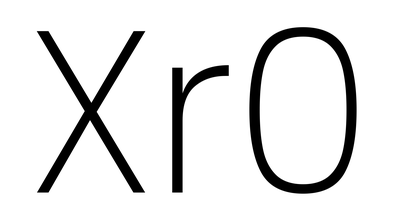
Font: Poppins-ExtraLight